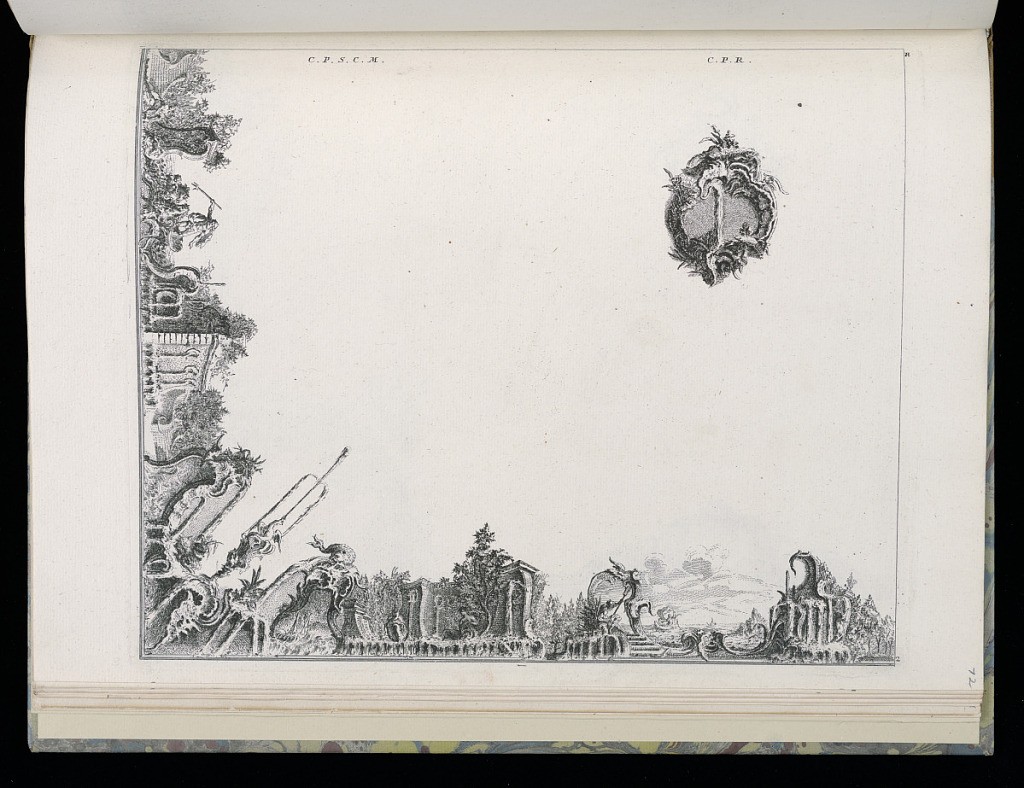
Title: Design for Ceiling Ornament
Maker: François de Cuvilliés the Elder, Belgian, 1695 - 1768
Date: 18th century
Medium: Engraving on paper
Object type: Bound print
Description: View of a quarter of a vaulted ceiling. At lower left corner, a fountain with a seabird creature sitting upon a vase, water spewing from its beak. Plants and a dolphin surround the fountain. Along left edge, various decorative scenes including a reclining female nude figure and Poseidon with a trident above horses. Along right edge, a figure sitting beneath a tree against an architectural fragment of a wall, a man holding a staff beneath a rocaille arch made up of sea creature forms, and a view of two ships at sea; in the nearest ship, a figure holds a swath of drapery, using it as a sail. At upper right, rocaille form with shells, vegetation, crustaceans, and a small stream of water.